Acute ischemic stroke brain MRI, CoRegistered space, volume 192x192x30, slice 16 of 30.
ADC (apparent diffusion coefficient): 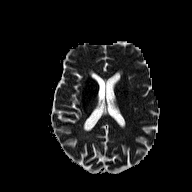
Tmax (time-to-maximum): 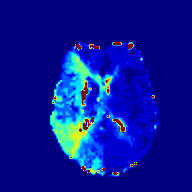
MTT (mean transit time): 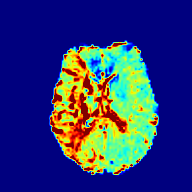
rCBF (relative cerebral blood flow): 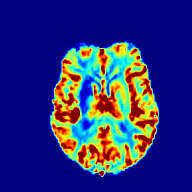
rCBV (relative cerebral blood volume): 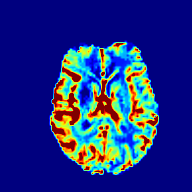
TTP (time-to-peak): 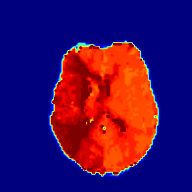
Final infarct lesion volume (90-day follow-up ground truth): 727 voxels